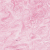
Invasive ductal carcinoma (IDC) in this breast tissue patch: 0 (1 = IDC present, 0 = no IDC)